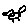
Label: bird